Interaction volume radius: 5 \u00c5
Interaction volume height: 15 \u00c5
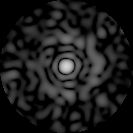
Disorder parameter: 0.8221